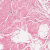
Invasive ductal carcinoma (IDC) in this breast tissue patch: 0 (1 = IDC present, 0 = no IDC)